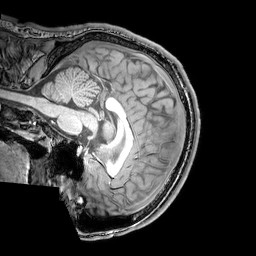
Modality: T1w
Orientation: sagittal
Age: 24
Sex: male
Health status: healthy
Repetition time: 0.081 s
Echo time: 0.037 s